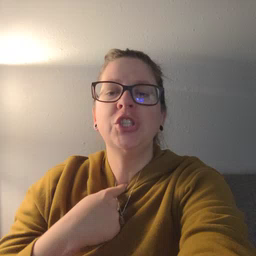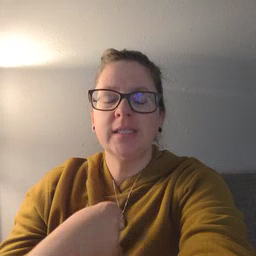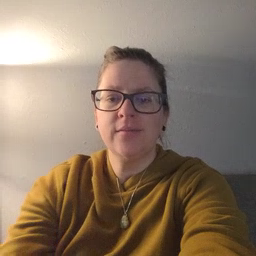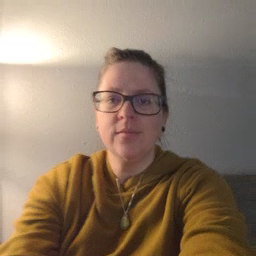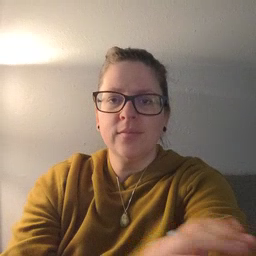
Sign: thirsty